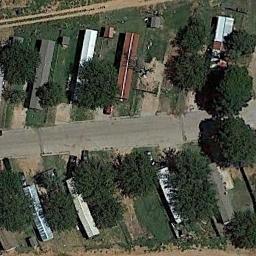
Label: residential